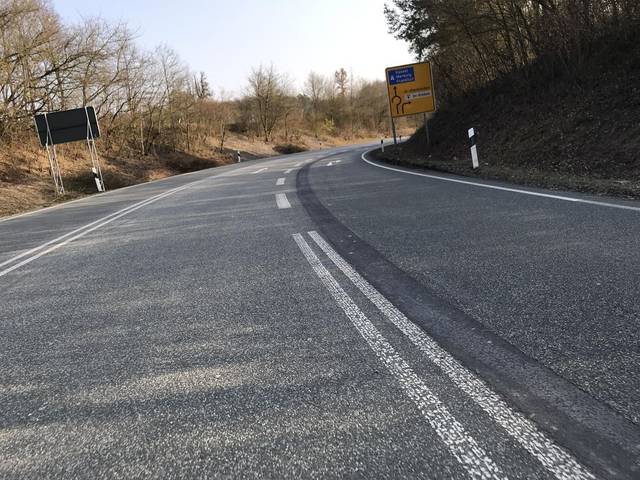
Region: Germany
Coordinates: 50.564, 8.659